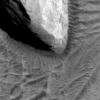
Label: not_dusty